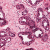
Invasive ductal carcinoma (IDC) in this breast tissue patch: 0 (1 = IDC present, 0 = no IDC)